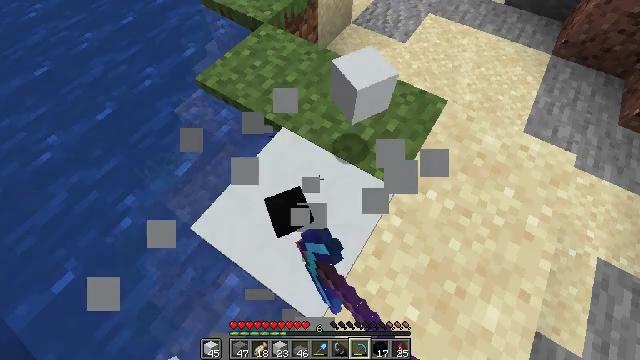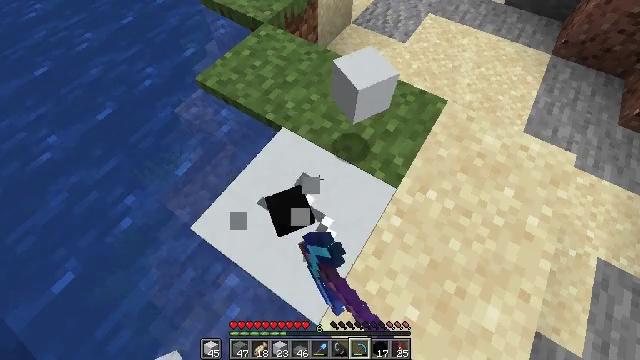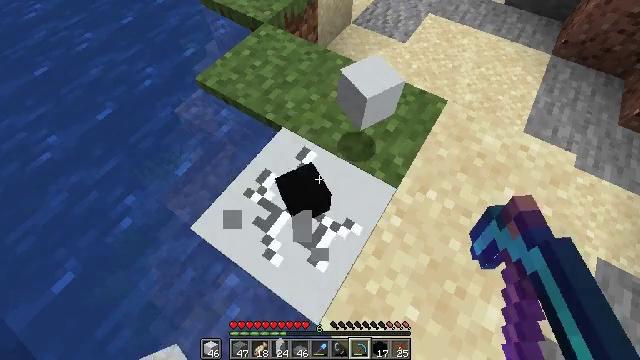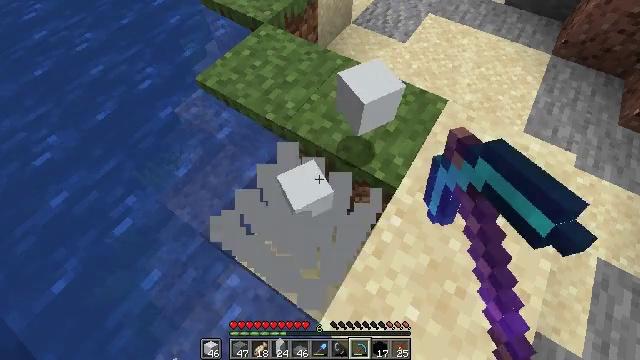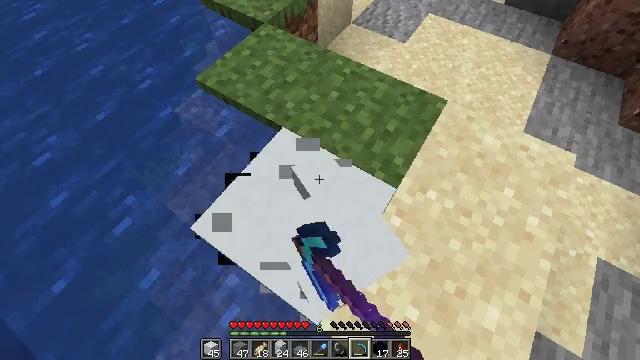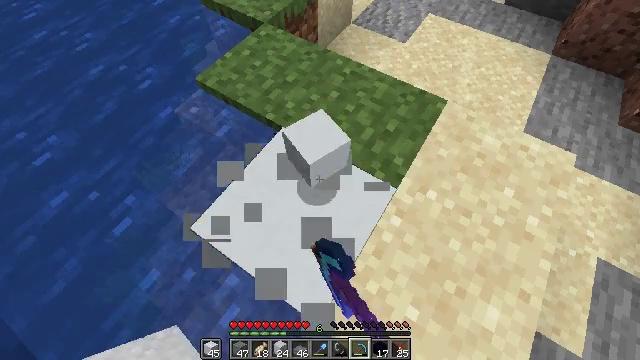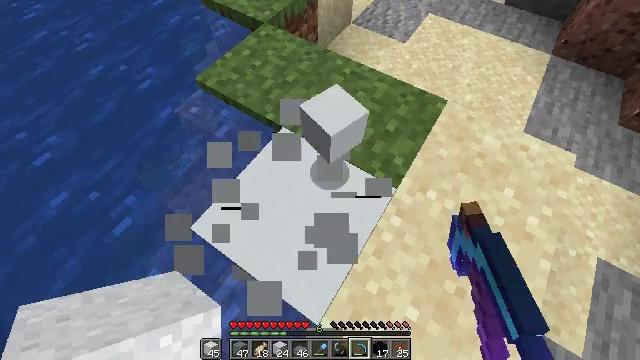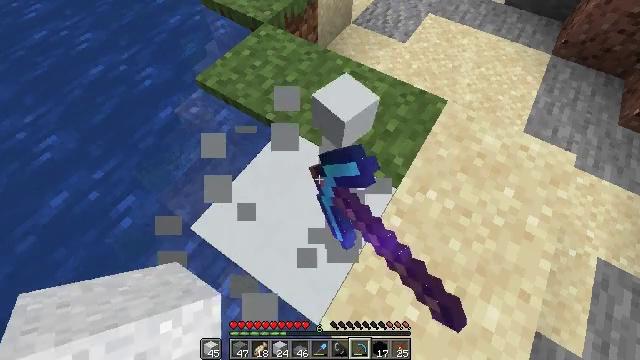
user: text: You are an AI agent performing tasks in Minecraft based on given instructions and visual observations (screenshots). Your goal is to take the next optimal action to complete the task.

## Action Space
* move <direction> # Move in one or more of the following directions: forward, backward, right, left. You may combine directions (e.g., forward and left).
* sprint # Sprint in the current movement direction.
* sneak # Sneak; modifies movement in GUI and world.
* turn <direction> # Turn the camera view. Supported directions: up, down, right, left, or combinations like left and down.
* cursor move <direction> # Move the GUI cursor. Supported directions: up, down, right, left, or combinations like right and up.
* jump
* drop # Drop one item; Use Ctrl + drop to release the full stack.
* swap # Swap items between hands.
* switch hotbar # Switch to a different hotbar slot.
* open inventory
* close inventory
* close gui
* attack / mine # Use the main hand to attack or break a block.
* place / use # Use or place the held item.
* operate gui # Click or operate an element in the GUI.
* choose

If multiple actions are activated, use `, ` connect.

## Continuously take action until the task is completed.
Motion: motion action
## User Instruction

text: Use tools to mine the white concrete.
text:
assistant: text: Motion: attack / mine and use / place
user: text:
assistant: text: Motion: attack / mine and use / place
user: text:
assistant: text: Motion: attack / mine and use / place
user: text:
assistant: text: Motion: attack / mine and use / place
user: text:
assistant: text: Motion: attack / mine and use / place
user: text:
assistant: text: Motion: attack / mine and use / place
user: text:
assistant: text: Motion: attack / mine and use / place
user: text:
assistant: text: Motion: attack / mine and use / place